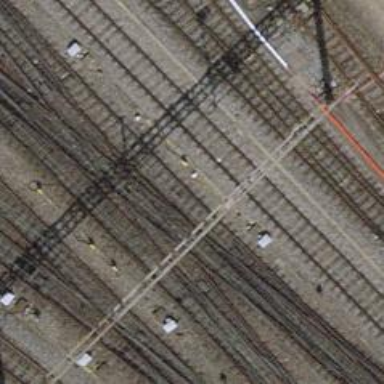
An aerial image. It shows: Single track siding with electrified contact line.